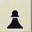
Piece: bP